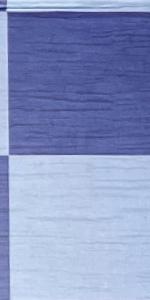
Label: Empty